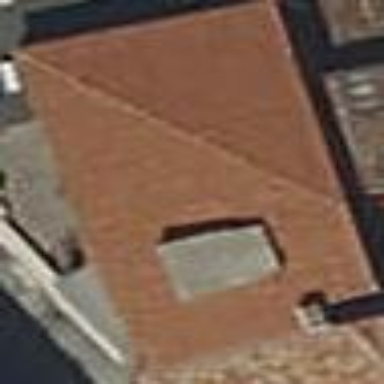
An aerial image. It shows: Building with brown roof and grey exterior.